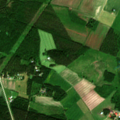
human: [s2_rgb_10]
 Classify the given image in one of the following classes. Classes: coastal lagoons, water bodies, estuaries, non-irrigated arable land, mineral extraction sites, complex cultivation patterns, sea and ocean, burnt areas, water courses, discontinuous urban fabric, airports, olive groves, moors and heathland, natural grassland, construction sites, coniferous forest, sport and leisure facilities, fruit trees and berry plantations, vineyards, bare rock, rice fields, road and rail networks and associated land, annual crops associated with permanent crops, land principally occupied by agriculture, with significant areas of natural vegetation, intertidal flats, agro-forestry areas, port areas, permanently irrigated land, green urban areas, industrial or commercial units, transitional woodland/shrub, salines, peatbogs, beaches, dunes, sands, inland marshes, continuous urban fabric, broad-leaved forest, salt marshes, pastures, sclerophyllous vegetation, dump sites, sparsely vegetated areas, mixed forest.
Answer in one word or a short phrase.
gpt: non-irrigated arable land, broad-leaved forest, coniferous forest, mixed forest